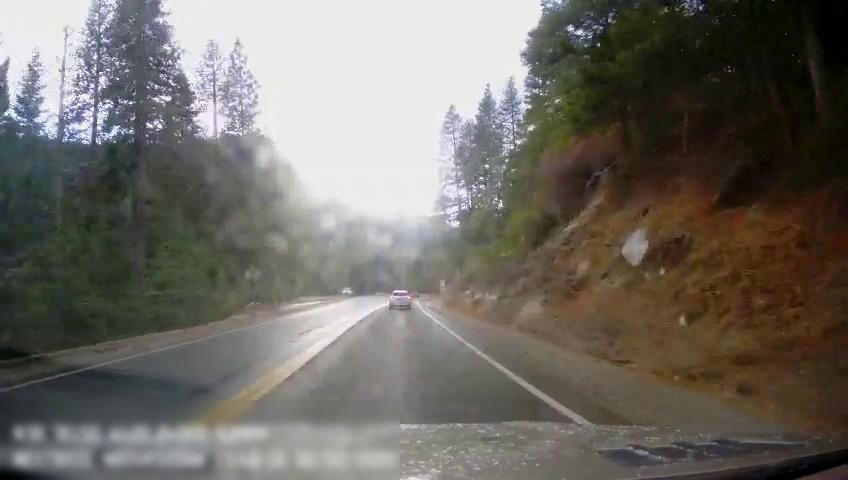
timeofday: Day
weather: Sunny
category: Drivable Space
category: Vehicles | SUV
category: Vehicles | Truck
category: Lanes | Alternate Lane
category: Lanes | Current Lane
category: Lanes | Opposite Lane
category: Lanes | Opposite Lane
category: Traffic | Signs